Field crop: maize
Growth stage: 1
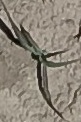
Species: sorghum